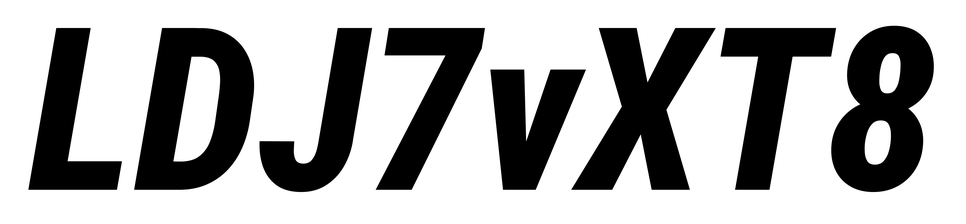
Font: Roboto-Italic_Condensed_ExtraBold_Italic